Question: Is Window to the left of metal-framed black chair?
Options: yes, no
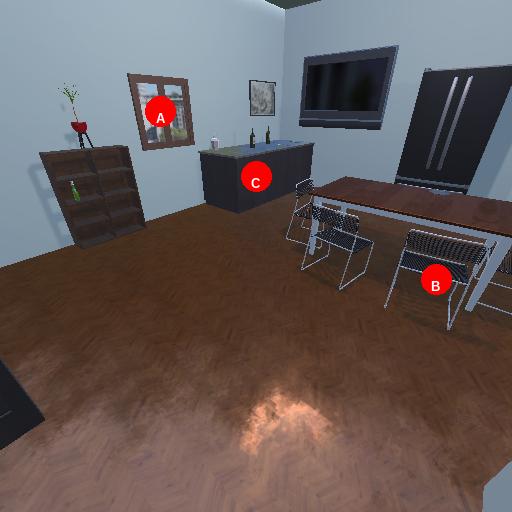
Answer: yes